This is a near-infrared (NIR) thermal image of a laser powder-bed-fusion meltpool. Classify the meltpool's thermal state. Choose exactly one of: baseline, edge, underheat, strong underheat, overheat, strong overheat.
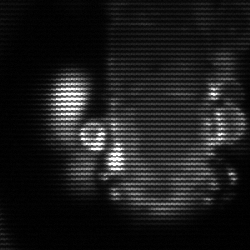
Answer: strong underheat